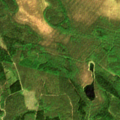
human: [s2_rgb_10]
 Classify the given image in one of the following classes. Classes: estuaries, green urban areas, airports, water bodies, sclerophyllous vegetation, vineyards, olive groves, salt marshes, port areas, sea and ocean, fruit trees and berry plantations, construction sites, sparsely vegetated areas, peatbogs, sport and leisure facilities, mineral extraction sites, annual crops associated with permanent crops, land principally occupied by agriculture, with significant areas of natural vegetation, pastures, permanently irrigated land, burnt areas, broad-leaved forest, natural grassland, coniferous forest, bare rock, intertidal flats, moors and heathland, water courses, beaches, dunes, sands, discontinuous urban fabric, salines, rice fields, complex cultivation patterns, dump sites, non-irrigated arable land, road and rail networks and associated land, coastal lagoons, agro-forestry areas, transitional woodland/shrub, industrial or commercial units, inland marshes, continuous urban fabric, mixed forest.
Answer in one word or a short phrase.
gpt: coniferous forest, mixed forest